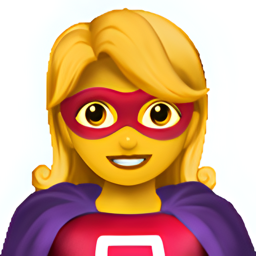
Name: woman superhero
Emoji: 🦸‍♀️
Group: People & Body
Sub-group: person-fantasy